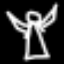
Label: angel